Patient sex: M
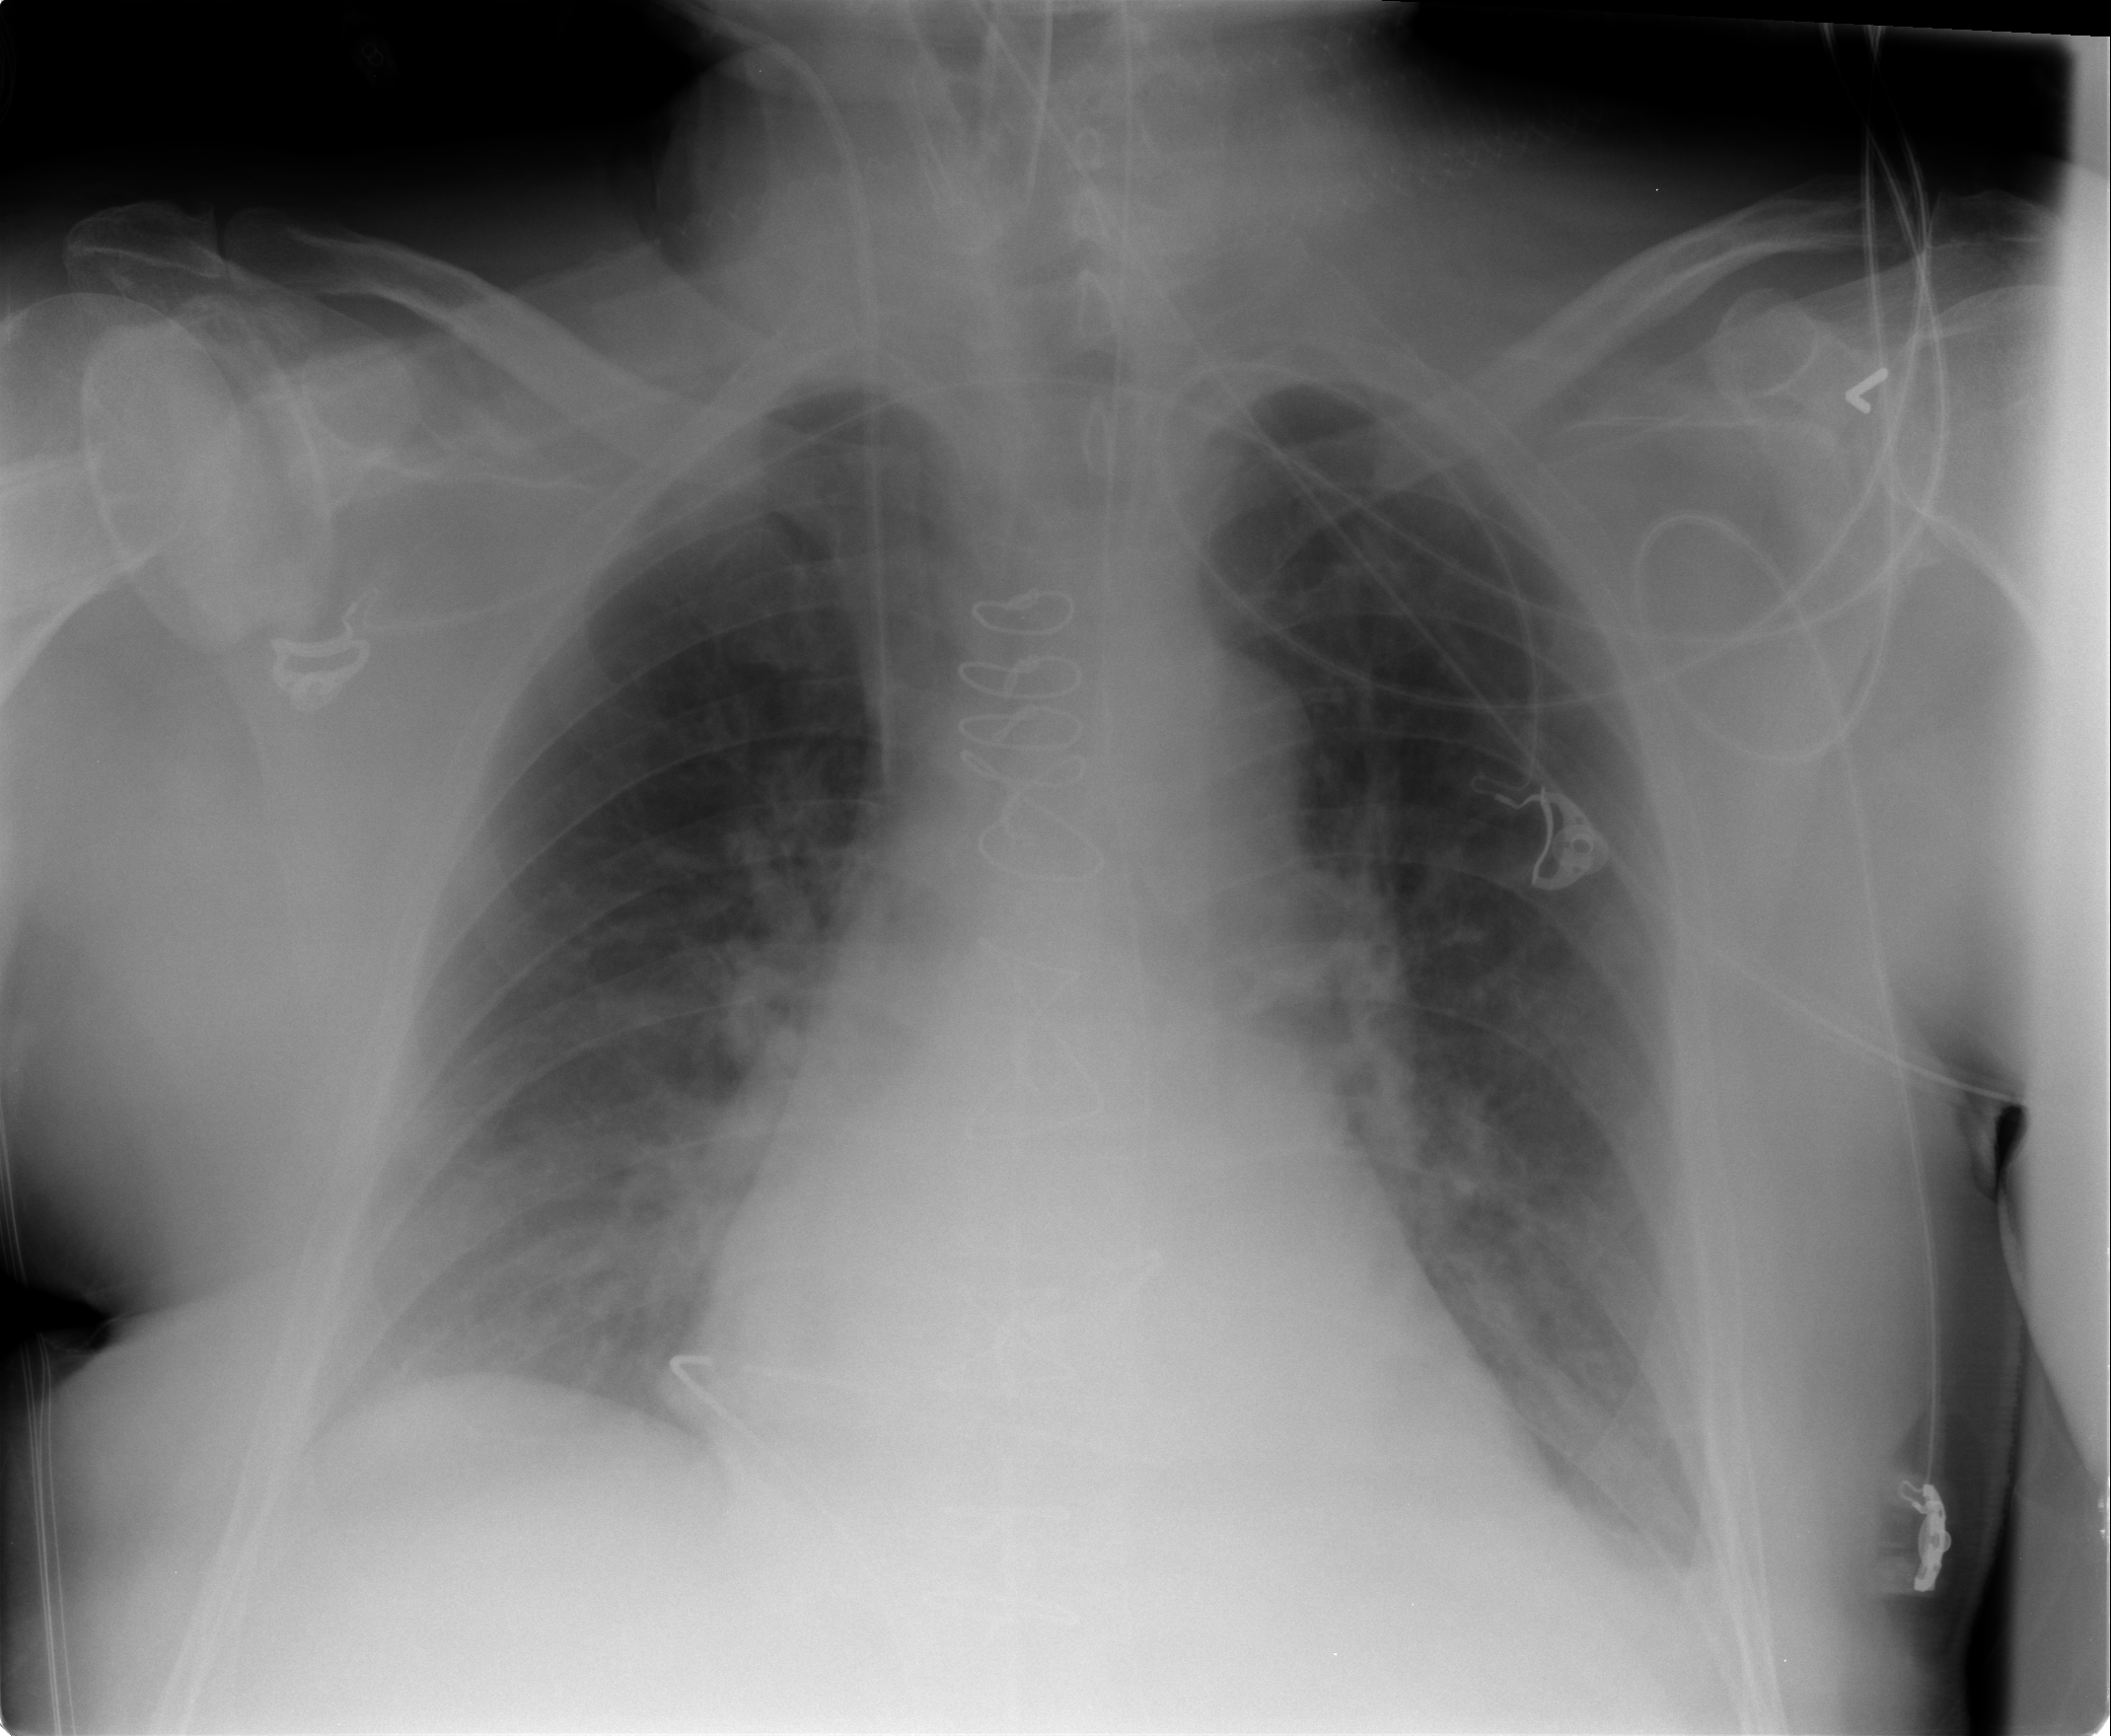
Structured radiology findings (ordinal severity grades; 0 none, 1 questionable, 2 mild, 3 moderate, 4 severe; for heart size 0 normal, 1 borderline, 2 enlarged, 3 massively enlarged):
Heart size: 0
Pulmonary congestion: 0
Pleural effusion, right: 2
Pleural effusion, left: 2
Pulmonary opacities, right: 0
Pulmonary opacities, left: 0
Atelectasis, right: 2
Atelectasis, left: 2